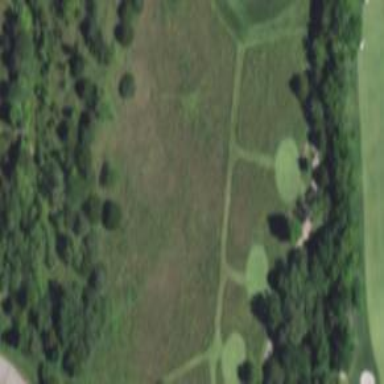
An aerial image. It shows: Path for both road and golf.